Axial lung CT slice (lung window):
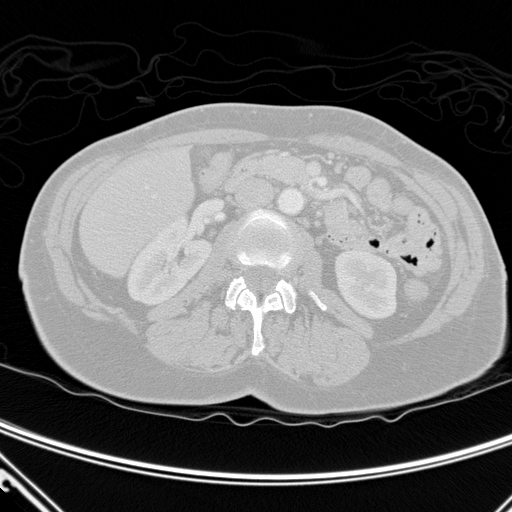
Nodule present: no